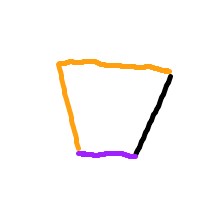
Shape: trapezoid